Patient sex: M
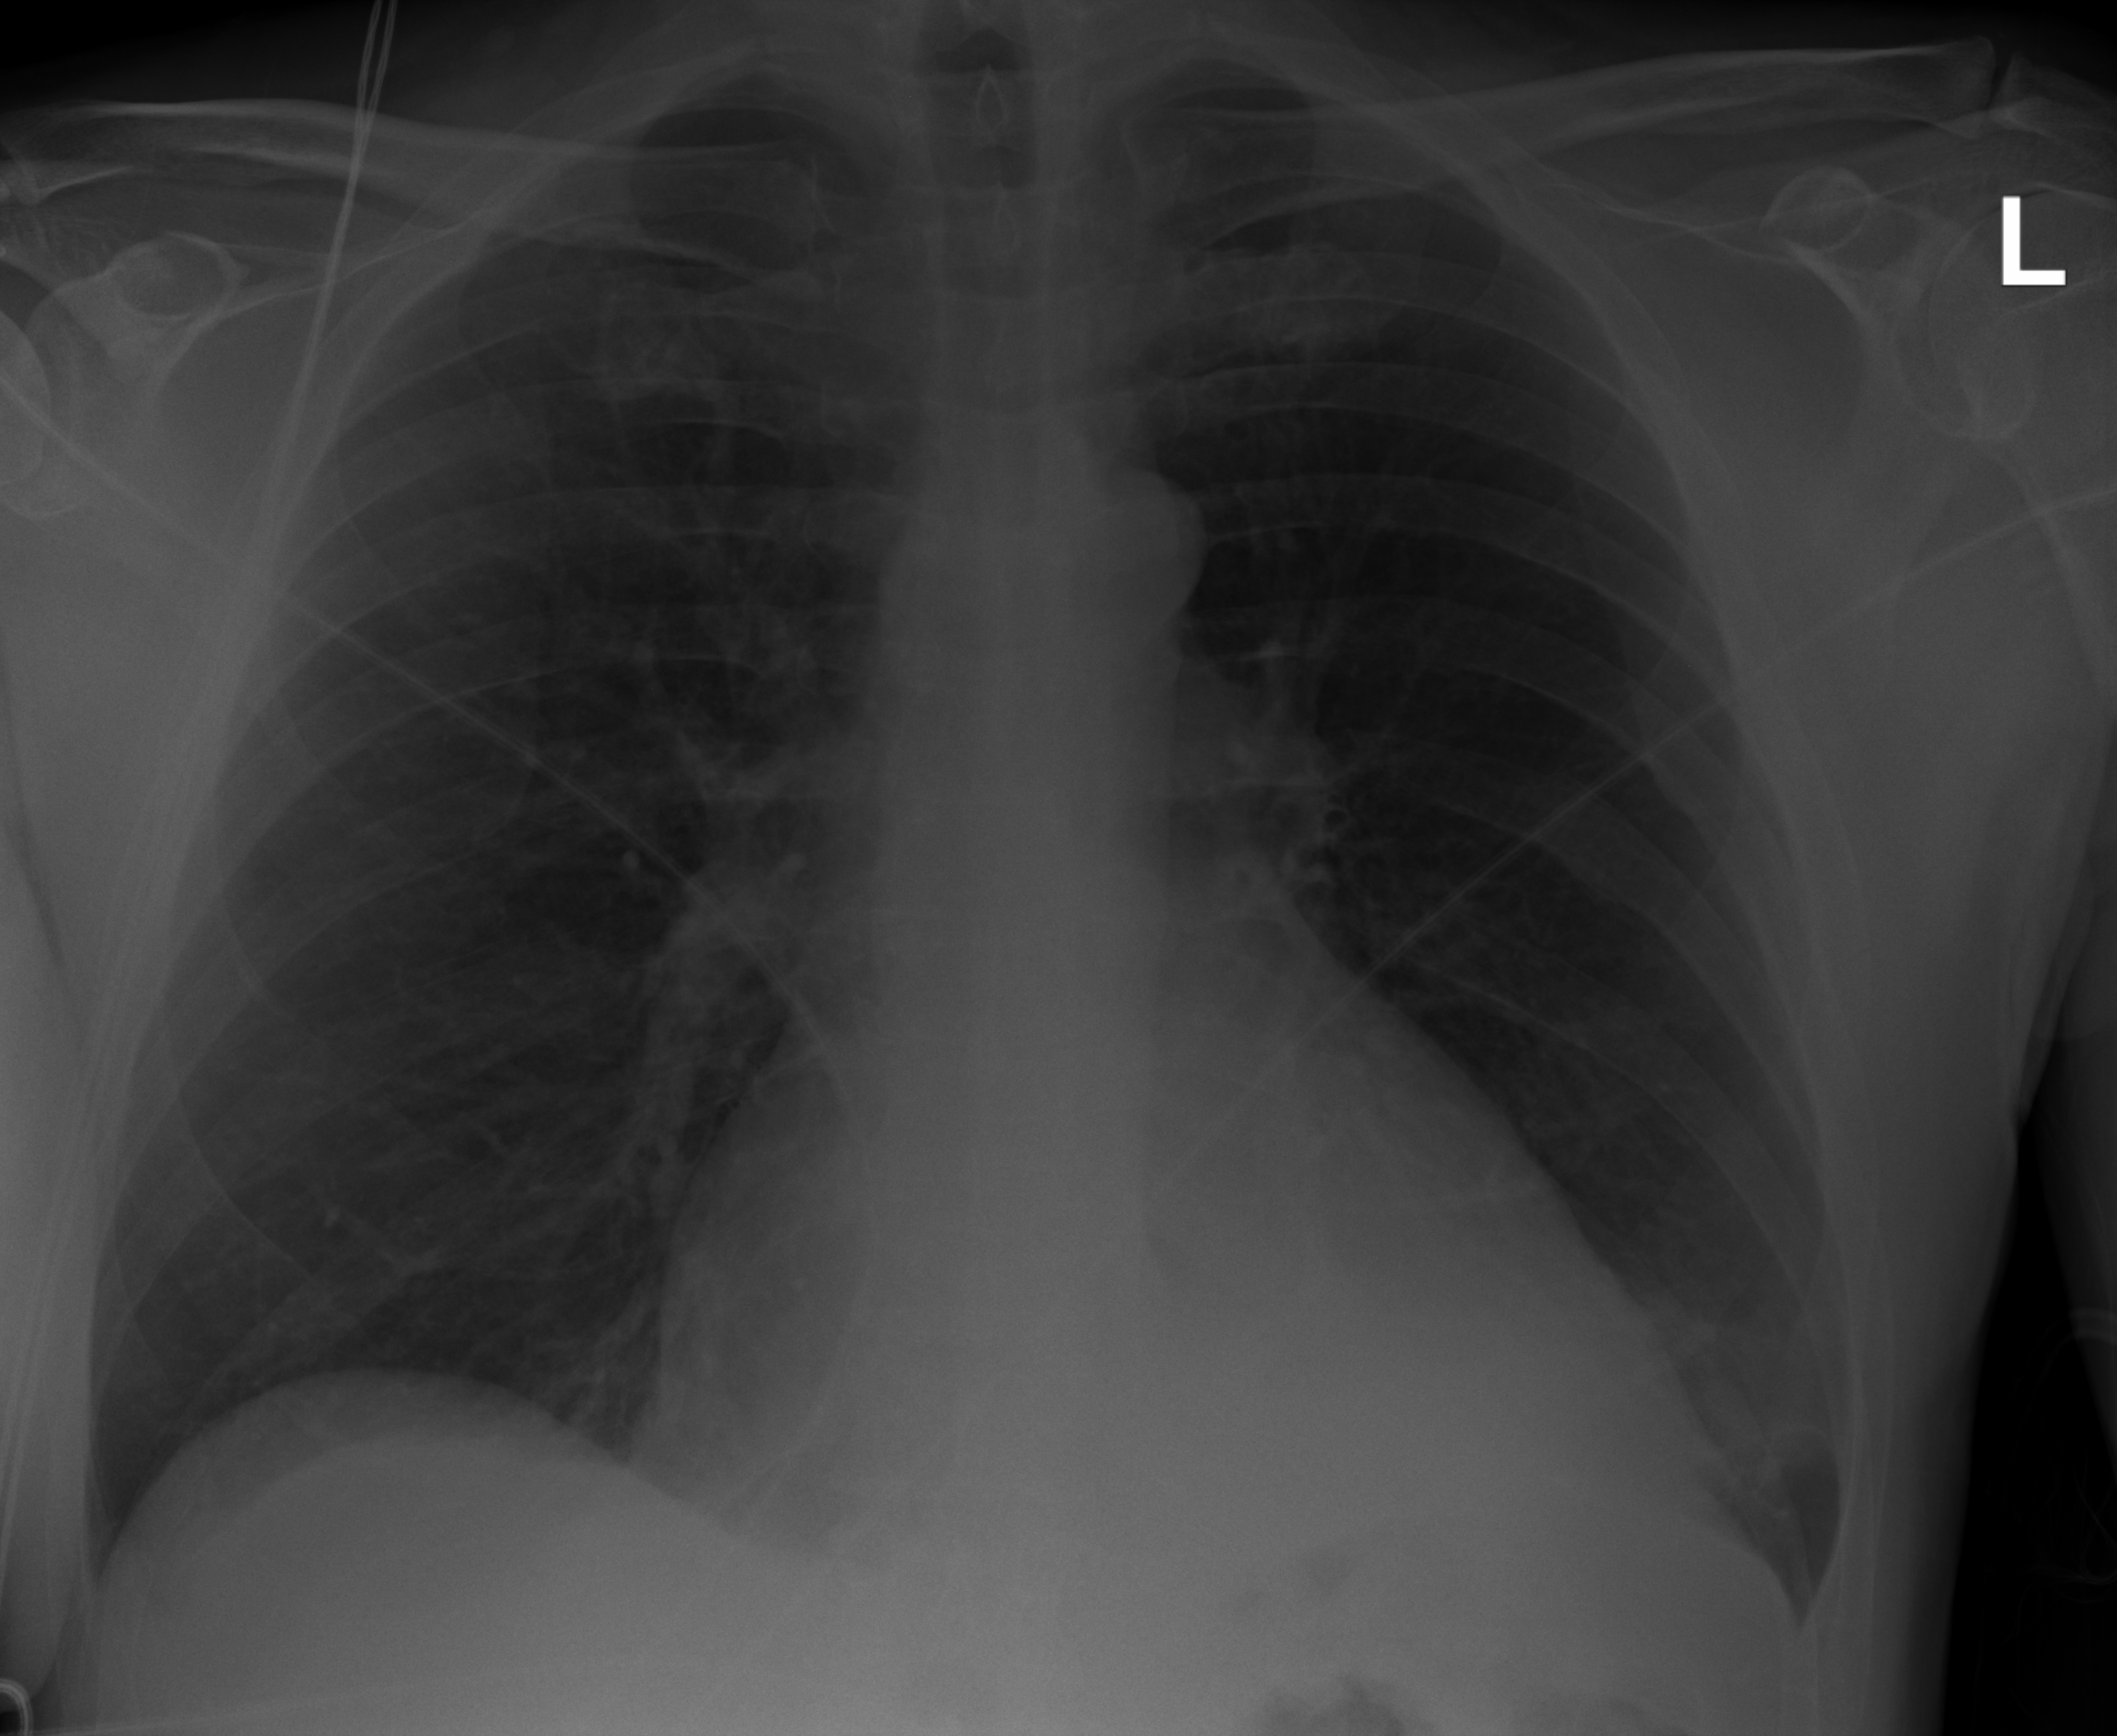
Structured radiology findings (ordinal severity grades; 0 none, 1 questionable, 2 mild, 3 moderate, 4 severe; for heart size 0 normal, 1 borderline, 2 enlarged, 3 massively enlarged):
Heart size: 2
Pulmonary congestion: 0
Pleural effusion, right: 0
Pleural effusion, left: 0
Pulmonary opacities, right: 0
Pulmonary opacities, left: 0
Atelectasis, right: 0
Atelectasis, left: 2